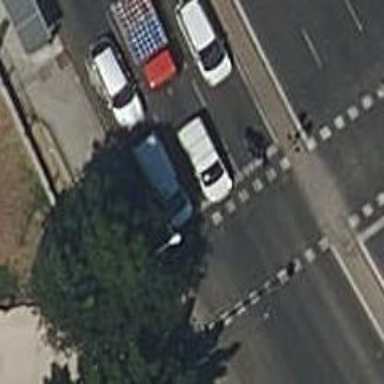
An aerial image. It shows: Crossing with traffic signals.